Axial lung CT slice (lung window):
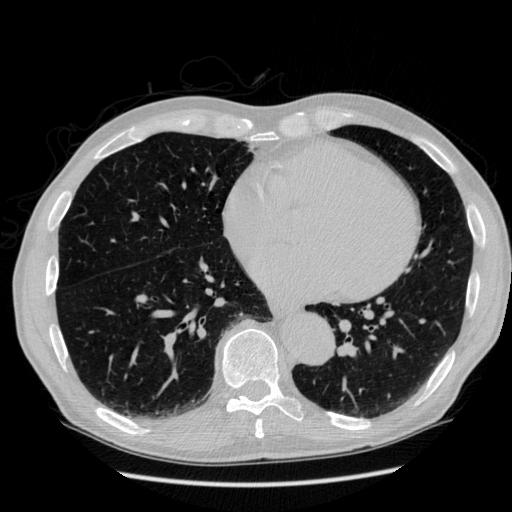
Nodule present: no